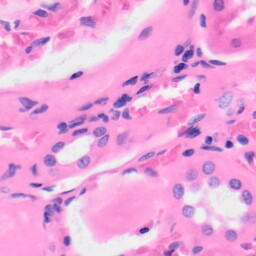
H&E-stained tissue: Kidney